Question: >
<URL>

'''
$begintime=strtotime("2012-12-19");
$endtime=strtotime("2013-02-22");
'''
The result should be;
'''
array(
array('text'=>'12/2012','days'=>13),
array('text'=>'01/2013','days'=>31)
array('text'=>'02/2013','days'=>22)
)
'''
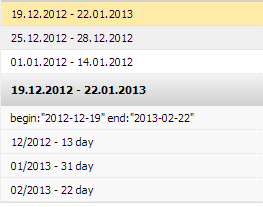
Answer: For getting the days, try this:
'''
$begintime = '2012-12-19';
$endtime = '2013-02-22';
$bd = new DateTime($begintime);
$ed = new DateTime($endtime);
$c = $bd->format('t') - $bd->format('d') + 1;
$pass = false;
while($bd->format('Y') < $ed->format('Y')
|| $bd->format('n') < $ed->format('n')) {
$bd->modify("+1 month");
echo $c." ";
$c = $bd->format('t');
$pass = true;
}
$c = $ed->format('d');
if(!$pass)
$c -= $bd->format('d') - 1;
echo $c;
'''
See <URL>
'$bd->format('t')' gives the maximum number of days in a month.
ideone uses PHP 5.2.11. I suppose with PHP 5.4 you could use
'''
$bd->add(new DateInterval("P1M"));
'''
instead of '$bd->modify("+1 month");'.
Fixed bug when starting and ending in the same month and year.
On second thought, it's better without the if/else.